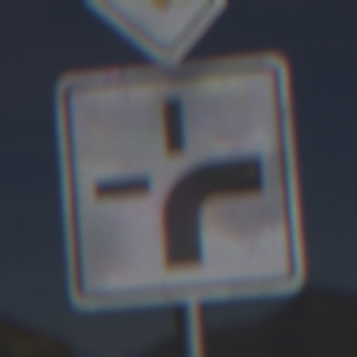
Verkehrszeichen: VerlaufVorfahrtsstrasse3
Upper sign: Vorfahrtsstrasse
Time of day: MorningAfternoon
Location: Outdoor (Nature)
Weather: PartlyCloudy
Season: NotSpecified
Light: Natural